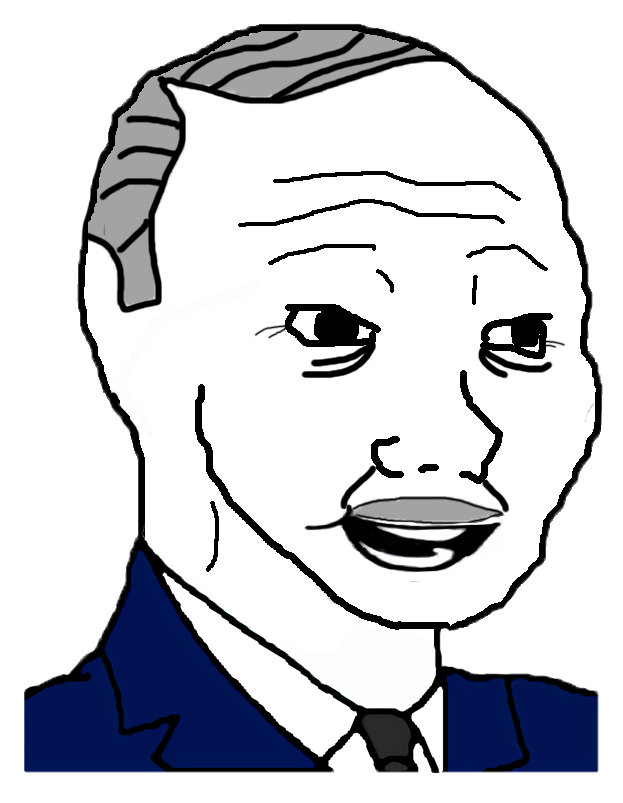
Label: 5_Bloomer